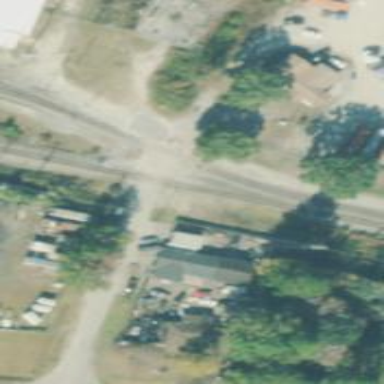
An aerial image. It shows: Level crossing along the railway.